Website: lowes
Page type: review-order
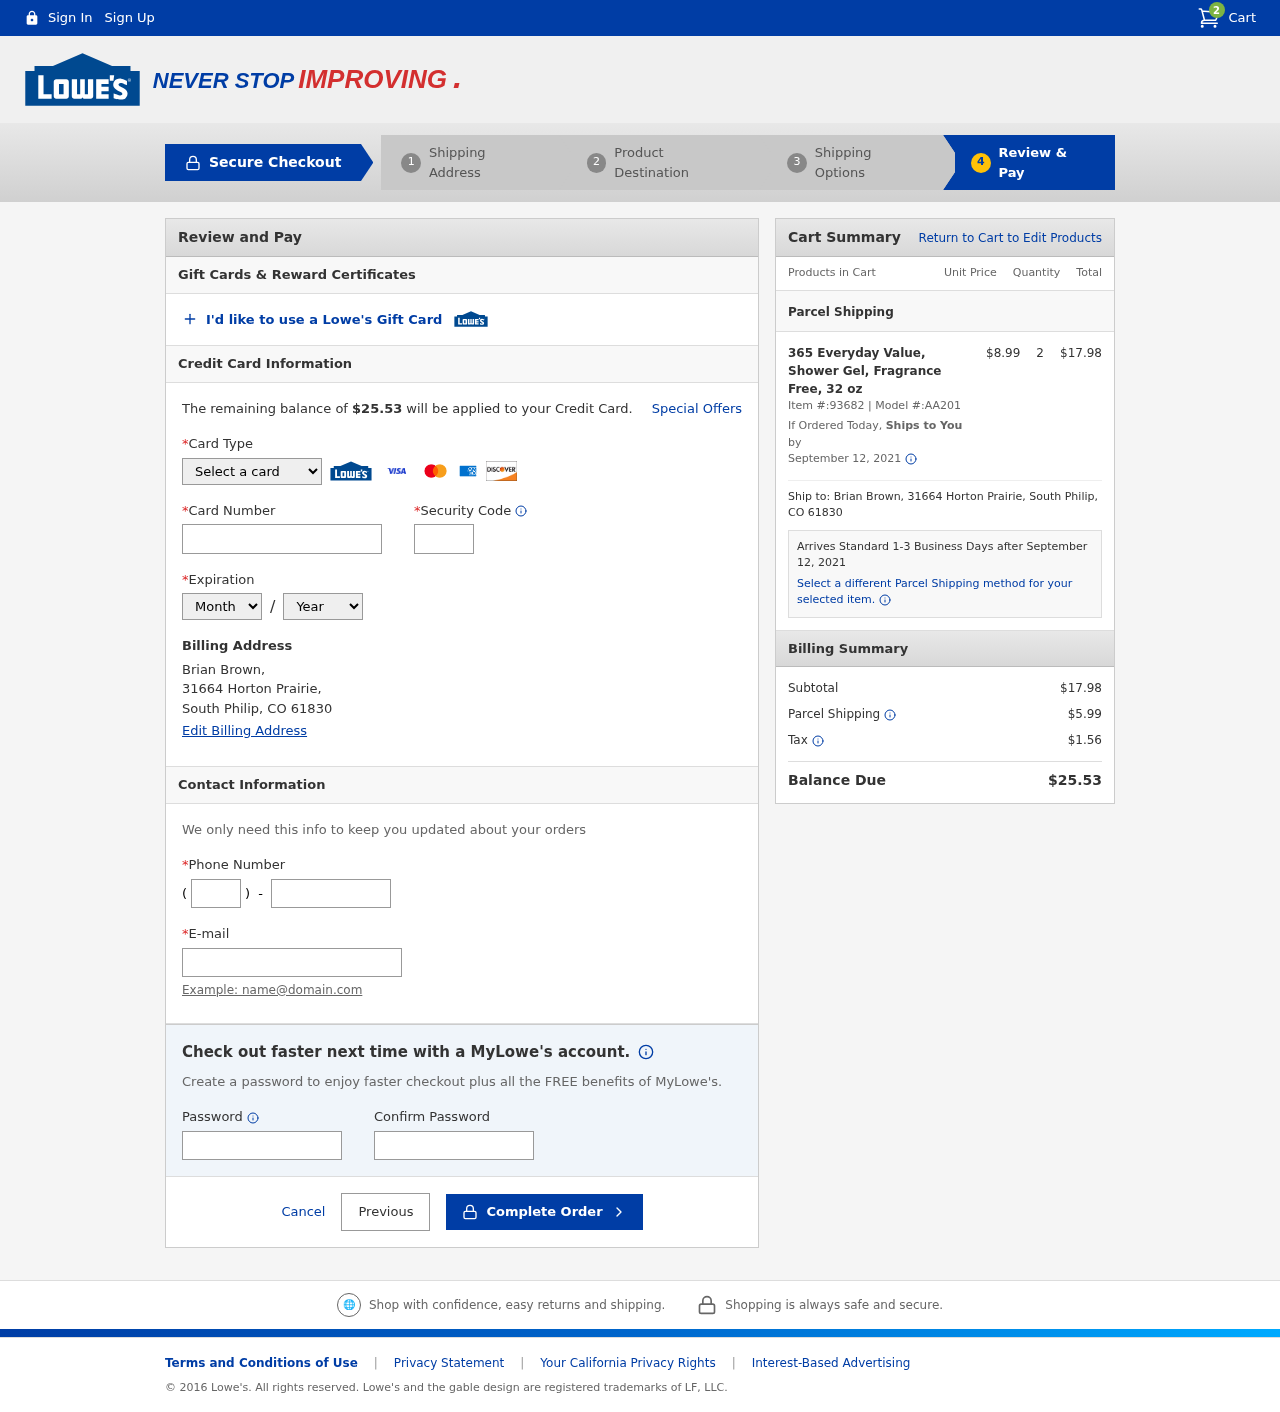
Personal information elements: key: PII_CARD_CVV
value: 1881
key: PII_CARD_EXPIRY_MONTH
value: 04
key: PII_CARD_EXPIRY_YEAR
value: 28
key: PII_CARD_NUMBER
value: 3424 1151 5791 040
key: PII_CARD_TYPE
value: American Express
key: PII_CITY
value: South Philip
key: PII_EMAIL
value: brianbrown@gmail.com
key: PII_FULLNAME
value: Brian Brown,
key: PII_PHONE
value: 7585299553
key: PII_PHONE_AREA
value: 758
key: PII_POSTCODE
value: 61830
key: PII_STATE_ABBR
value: CO
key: PII_STREET
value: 31664 Horton Prairie
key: PII_STREET
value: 31664 Horton Prairie,
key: PII_FULLNAME2
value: Brian Brown
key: PII_POSTCODE_FULL
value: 61830
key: PII_CITY_STATE
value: South Philip, CO
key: PII_CITY_STATE_ZIP
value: South Philip, CO 61830
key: PII_POSTCODE_NUMERIC
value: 61830
Product elements: key: PRODUCT1_NAME
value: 365 Everyday Value, Shower Gel, Fragrance Free, 32 oz
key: PRODUCT1_PRICE
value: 8.99
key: PRODUCT1_QUANTITY
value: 2
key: PRODUCT1_ITEM_NUMBER
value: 93682
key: PRODUCT1_MODEL_NUMBER
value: AA201
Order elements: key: ORDER_NUM_ITEMS
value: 2
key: ORDER_TOTAL
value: $25.53
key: ORDER_SHIPPING_DATE
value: September 12, 2021
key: ORDER_SUBTOTAL
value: $17.98
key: ORDER_SHIPPING_DATE2
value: September 12, 2021
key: ORDER_SUBTOTAL2
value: $17.98
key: ORDER_SHIPPING_COST
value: $5.99
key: ORDER_TAX
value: $1.56